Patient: sex M, age 36
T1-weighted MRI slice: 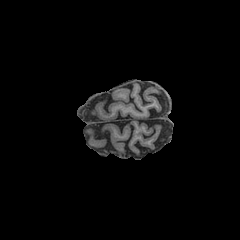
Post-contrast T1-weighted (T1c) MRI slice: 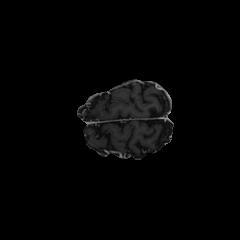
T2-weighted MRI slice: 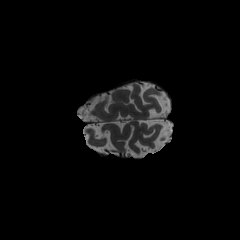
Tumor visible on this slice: no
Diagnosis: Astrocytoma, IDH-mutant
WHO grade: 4